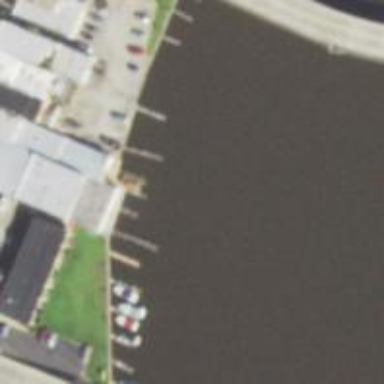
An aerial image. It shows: Man-made pier.